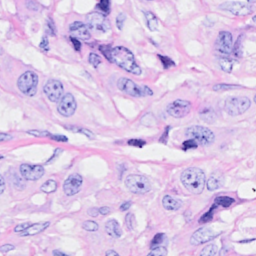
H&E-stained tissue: Breast